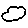
Label: cloud